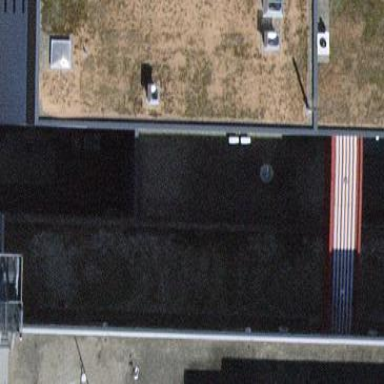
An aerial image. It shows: Industrial building.